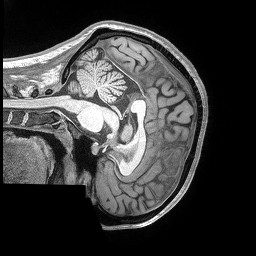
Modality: T1w
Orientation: sagittal
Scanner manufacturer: siemens
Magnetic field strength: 3 T
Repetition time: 2.53 s
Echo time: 0.00169 s